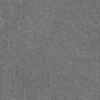
Label: dusty